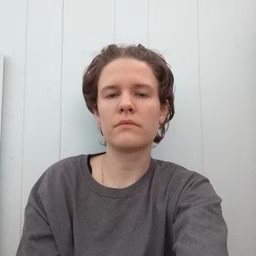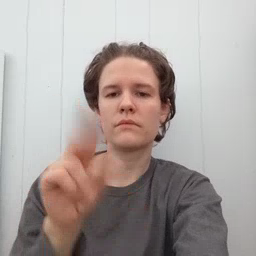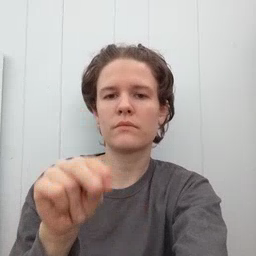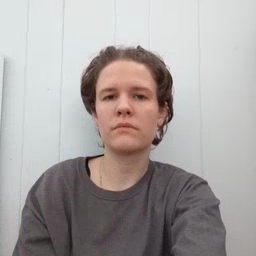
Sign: no